Question: I have a table in excel, which has some table headers, which I consider as attributes for each row. I would like to find all the rows, which match my search query.
An example:
Based on my table below, I would like to find all the rows, where the author are Hemmingway and the year is 1926 (I need to be able to use several conditions). The result should present all the rows (including all the data in that row) that fits the conditions.
Is this possible with a function in excel or can it be accomplished using vba with excel?

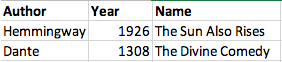
Answer: Use advanced filters (in the Data Tab near the filters in the bottom right corner of that section). The way they work is you have to write the headers of the columns to search and under those headers conditions that you would like to match.
For your case, you'd have to create something like this:
'''
Author Year
Hemmingway 1926
'''
Then select the entire table, select advanced filters and in the 'Criteria range' select what I just showed you.
Using advanced filters you can have multiple rows of selection criterias so you can search for a few different things. You can also use operators (like <1950 for the year).